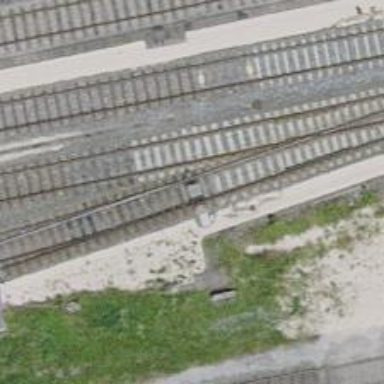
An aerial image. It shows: Railway switch.